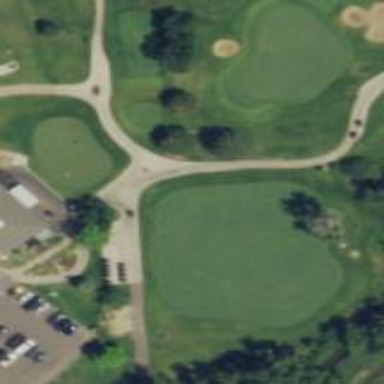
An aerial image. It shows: Golf green.